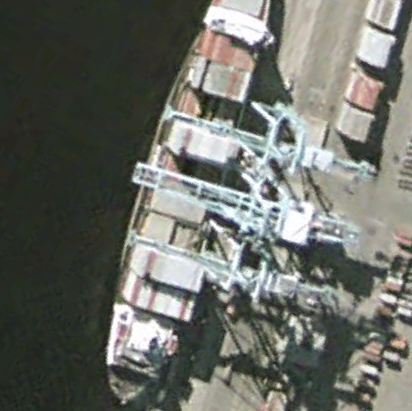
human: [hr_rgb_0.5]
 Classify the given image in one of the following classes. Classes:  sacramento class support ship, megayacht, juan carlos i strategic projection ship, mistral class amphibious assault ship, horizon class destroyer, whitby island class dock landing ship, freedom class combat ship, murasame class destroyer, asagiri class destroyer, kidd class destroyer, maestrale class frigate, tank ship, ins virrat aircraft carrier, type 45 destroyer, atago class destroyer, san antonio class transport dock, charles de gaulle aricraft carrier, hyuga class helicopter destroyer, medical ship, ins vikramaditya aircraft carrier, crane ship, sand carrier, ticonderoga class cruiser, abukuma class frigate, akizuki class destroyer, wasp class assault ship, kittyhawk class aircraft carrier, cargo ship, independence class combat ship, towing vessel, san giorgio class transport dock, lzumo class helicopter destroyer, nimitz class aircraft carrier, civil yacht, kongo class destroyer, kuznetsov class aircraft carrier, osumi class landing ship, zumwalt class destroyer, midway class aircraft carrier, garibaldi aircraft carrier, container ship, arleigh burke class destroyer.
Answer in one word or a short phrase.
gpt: Container ship